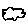
Label: cloud